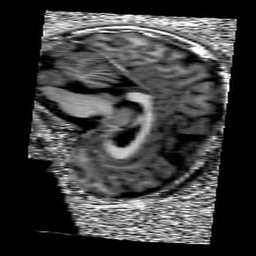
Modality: UNIT1
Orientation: sagittal
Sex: female
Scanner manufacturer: siemens
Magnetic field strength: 3 T
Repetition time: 5 s
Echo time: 0.00355 s